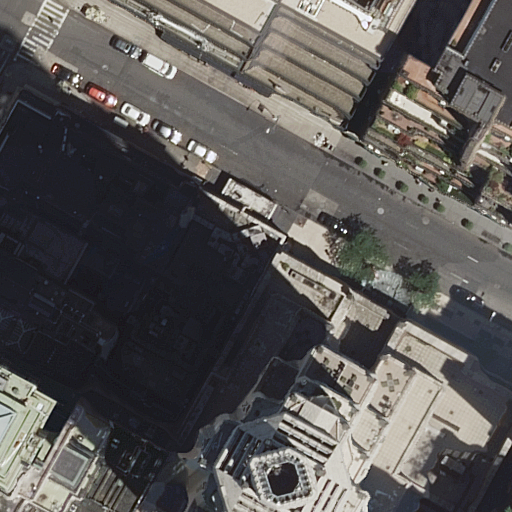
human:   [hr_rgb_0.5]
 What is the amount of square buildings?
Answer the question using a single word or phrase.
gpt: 0

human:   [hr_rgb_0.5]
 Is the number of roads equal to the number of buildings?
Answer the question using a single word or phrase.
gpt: no

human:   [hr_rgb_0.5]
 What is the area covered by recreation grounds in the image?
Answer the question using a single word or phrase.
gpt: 0m2

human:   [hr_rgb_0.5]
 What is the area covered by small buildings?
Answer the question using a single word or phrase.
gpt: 132m2

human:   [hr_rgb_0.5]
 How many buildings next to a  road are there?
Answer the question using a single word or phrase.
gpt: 11

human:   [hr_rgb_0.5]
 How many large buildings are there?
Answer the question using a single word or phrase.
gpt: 4

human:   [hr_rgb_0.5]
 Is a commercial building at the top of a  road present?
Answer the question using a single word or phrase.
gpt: no

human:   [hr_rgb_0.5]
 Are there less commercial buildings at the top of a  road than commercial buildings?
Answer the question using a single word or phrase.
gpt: yes

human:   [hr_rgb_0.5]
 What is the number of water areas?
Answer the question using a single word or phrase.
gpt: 0

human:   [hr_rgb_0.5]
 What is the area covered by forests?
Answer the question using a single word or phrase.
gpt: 0m2

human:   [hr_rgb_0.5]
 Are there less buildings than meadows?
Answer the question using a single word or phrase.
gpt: no

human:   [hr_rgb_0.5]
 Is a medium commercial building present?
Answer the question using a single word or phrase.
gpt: no

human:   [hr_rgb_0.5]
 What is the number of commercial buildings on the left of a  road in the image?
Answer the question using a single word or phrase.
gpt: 1

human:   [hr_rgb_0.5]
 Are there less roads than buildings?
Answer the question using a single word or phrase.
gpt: yes

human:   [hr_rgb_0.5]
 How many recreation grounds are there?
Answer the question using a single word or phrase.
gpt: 0

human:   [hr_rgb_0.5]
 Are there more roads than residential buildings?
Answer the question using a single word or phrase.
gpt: no

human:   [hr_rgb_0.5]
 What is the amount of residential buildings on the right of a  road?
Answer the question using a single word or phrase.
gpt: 7

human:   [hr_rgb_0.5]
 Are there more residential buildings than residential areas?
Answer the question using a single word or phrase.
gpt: yes

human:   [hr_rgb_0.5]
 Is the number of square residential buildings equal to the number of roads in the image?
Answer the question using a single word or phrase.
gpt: no

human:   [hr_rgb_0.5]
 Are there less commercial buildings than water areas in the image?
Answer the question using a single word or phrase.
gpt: no

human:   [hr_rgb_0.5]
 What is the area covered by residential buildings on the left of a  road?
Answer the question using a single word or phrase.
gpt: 1098m2

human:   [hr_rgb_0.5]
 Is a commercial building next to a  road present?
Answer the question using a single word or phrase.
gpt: yes

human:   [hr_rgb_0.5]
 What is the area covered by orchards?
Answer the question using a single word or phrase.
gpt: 0m2

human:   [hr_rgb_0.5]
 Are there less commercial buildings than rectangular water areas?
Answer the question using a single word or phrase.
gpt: no

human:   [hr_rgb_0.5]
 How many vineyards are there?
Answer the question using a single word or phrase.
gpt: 0

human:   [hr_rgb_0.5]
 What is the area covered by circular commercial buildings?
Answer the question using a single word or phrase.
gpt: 0m2

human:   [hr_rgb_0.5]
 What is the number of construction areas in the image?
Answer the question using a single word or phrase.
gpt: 0

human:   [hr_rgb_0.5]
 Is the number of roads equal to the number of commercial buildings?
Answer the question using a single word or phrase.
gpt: no

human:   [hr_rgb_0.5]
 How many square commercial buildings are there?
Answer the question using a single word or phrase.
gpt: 0

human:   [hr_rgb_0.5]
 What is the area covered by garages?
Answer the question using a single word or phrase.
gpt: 0m2

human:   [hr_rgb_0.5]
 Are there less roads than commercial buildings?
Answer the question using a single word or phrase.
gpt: no

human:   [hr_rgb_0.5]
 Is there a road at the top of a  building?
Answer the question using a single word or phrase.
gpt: yes

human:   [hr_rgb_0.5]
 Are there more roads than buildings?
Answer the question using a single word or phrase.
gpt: no

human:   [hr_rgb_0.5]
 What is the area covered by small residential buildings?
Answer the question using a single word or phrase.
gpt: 132m2

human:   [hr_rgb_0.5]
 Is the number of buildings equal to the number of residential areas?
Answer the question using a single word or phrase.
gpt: no

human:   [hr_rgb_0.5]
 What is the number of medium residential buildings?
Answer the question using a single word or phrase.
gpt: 4